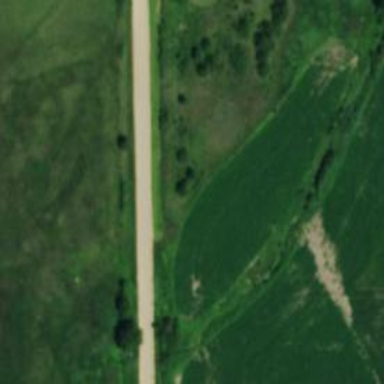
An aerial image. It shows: Unclassified road.